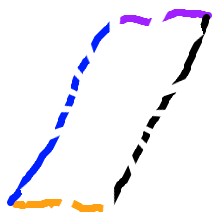
Shape: parallelogram